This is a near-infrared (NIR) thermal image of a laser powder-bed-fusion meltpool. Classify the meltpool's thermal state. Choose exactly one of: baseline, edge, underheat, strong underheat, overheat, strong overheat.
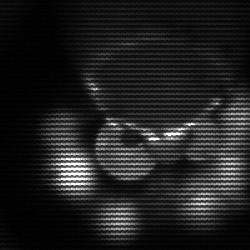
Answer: edge